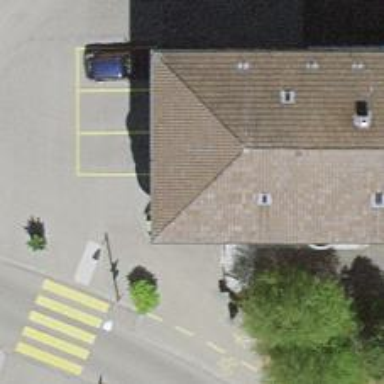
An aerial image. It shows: Driving school.